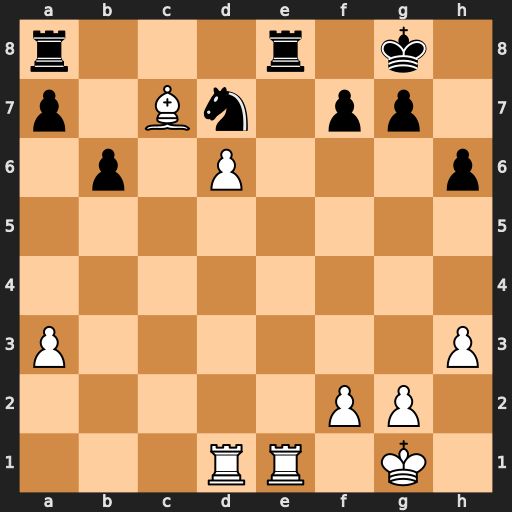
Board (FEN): r3r1k1/p1Bn1pp1/1p1P3p/8/8/P6P/5PP1/3RR1K1
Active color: w
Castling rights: -
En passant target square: -
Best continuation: Re7 Nf6 Rxe8+ Rxe8 d7 Nxd7 Rxd7